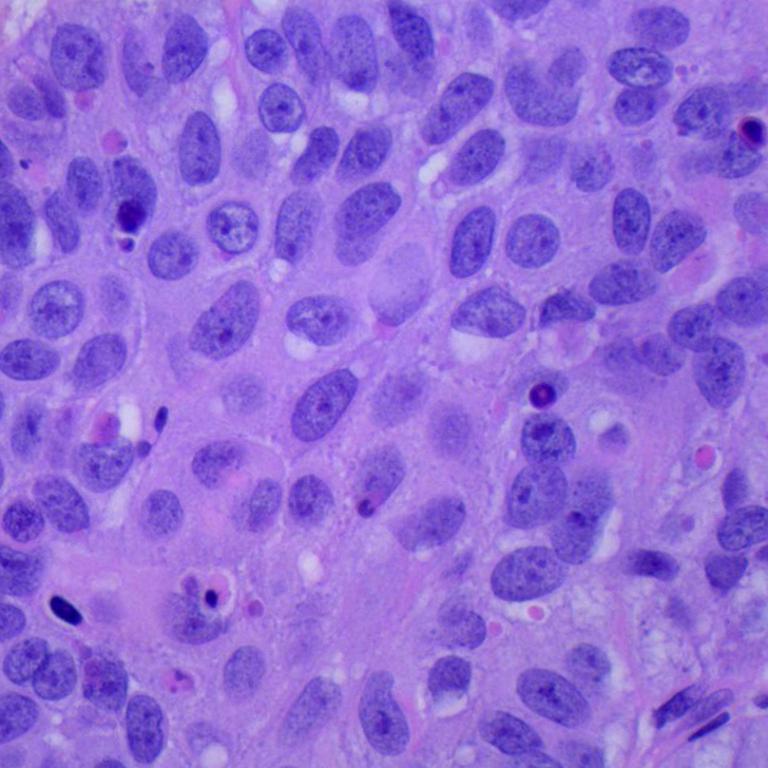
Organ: lung
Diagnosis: squamous carcinomas